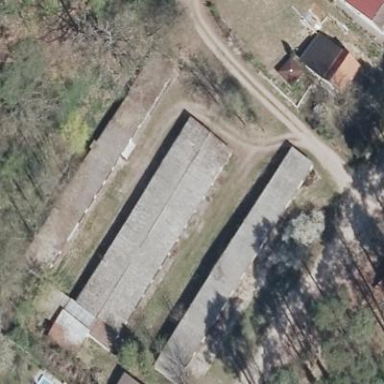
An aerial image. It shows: Group of garages.